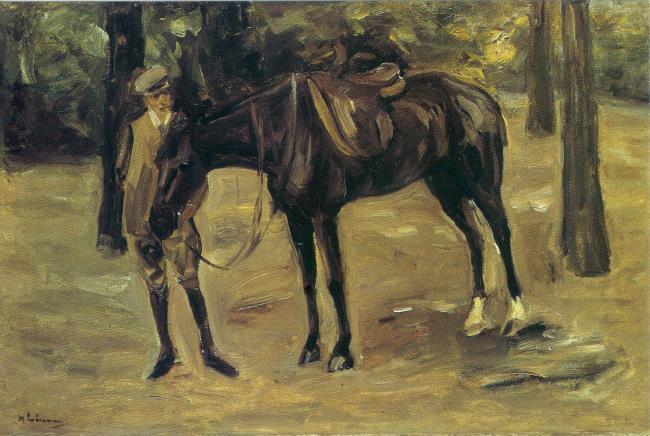
Title: Rijknecht met paard van de dochter van de schilder
Artist: Max Liebermann
Earliest date: 1912
Latest date: 1912
Genre: painting
Keywords: genre, side-saddle, animal painting (genre), horse portrait, riding horse, stationary (of horses), portrait (depicted)